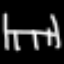
Label: bed